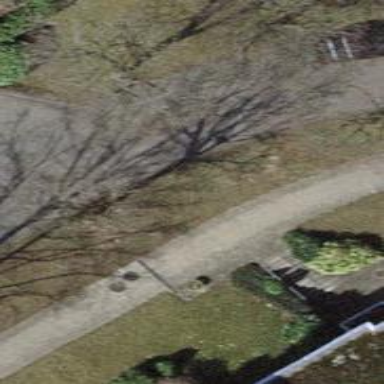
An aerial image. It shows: Road with steps.